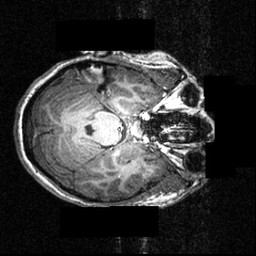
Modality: T1w
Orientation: axial
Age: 17
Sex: female
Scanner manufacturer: siemens
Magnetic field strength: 3.951 T
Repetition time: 1.5 s
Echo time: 0.00335 s